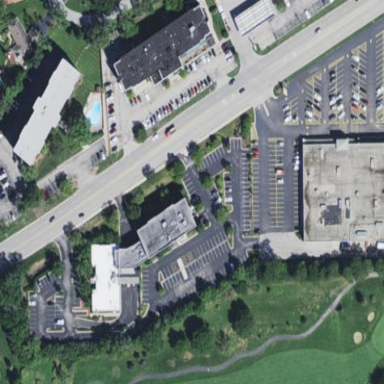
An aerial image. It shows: Retail area.